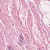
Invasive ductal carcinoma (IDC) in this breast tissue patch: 0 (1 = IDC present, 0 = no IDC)